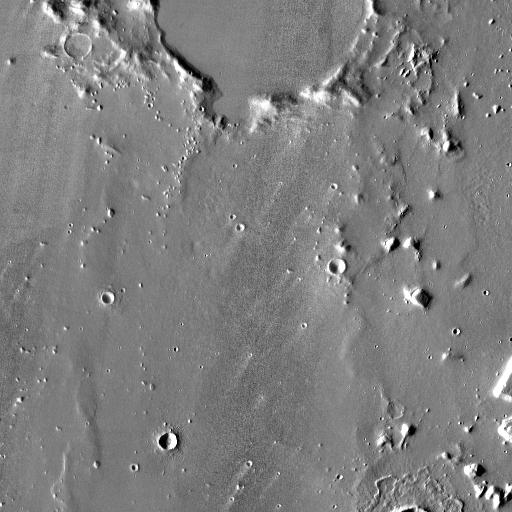
Crater classes present: Background, Other, Buried